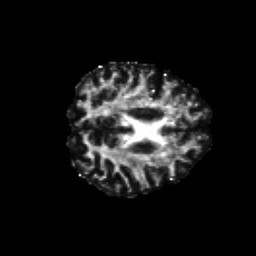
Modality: FA
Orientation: axial
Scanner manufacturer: siemens
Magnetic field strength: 3 T
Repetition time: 6.8 s
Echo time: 0.093 s